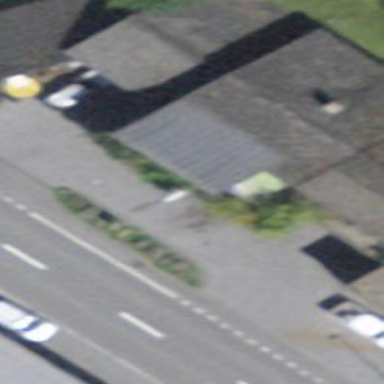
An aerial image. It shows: View of roof of building.